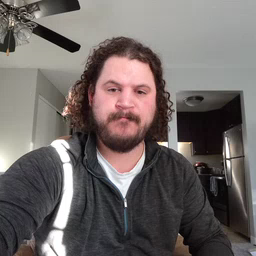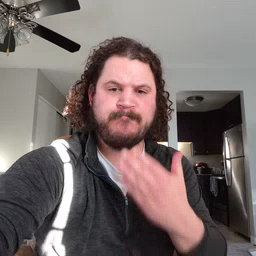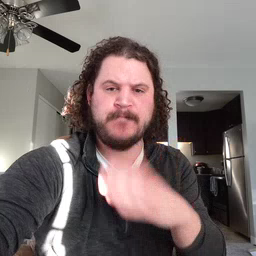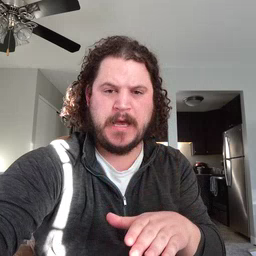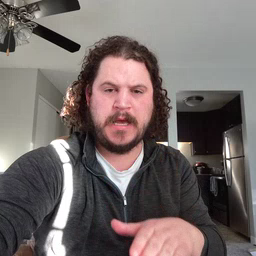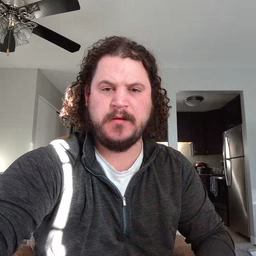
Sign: bad